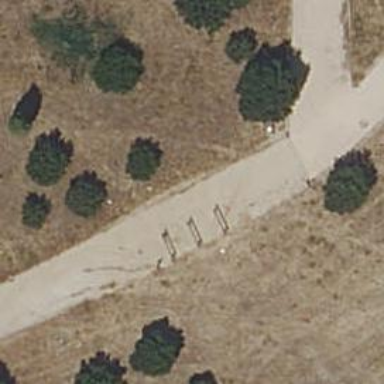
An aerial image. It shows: Fitness station in leisure land area.